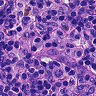
Metastatic tissue present: no